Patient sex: M
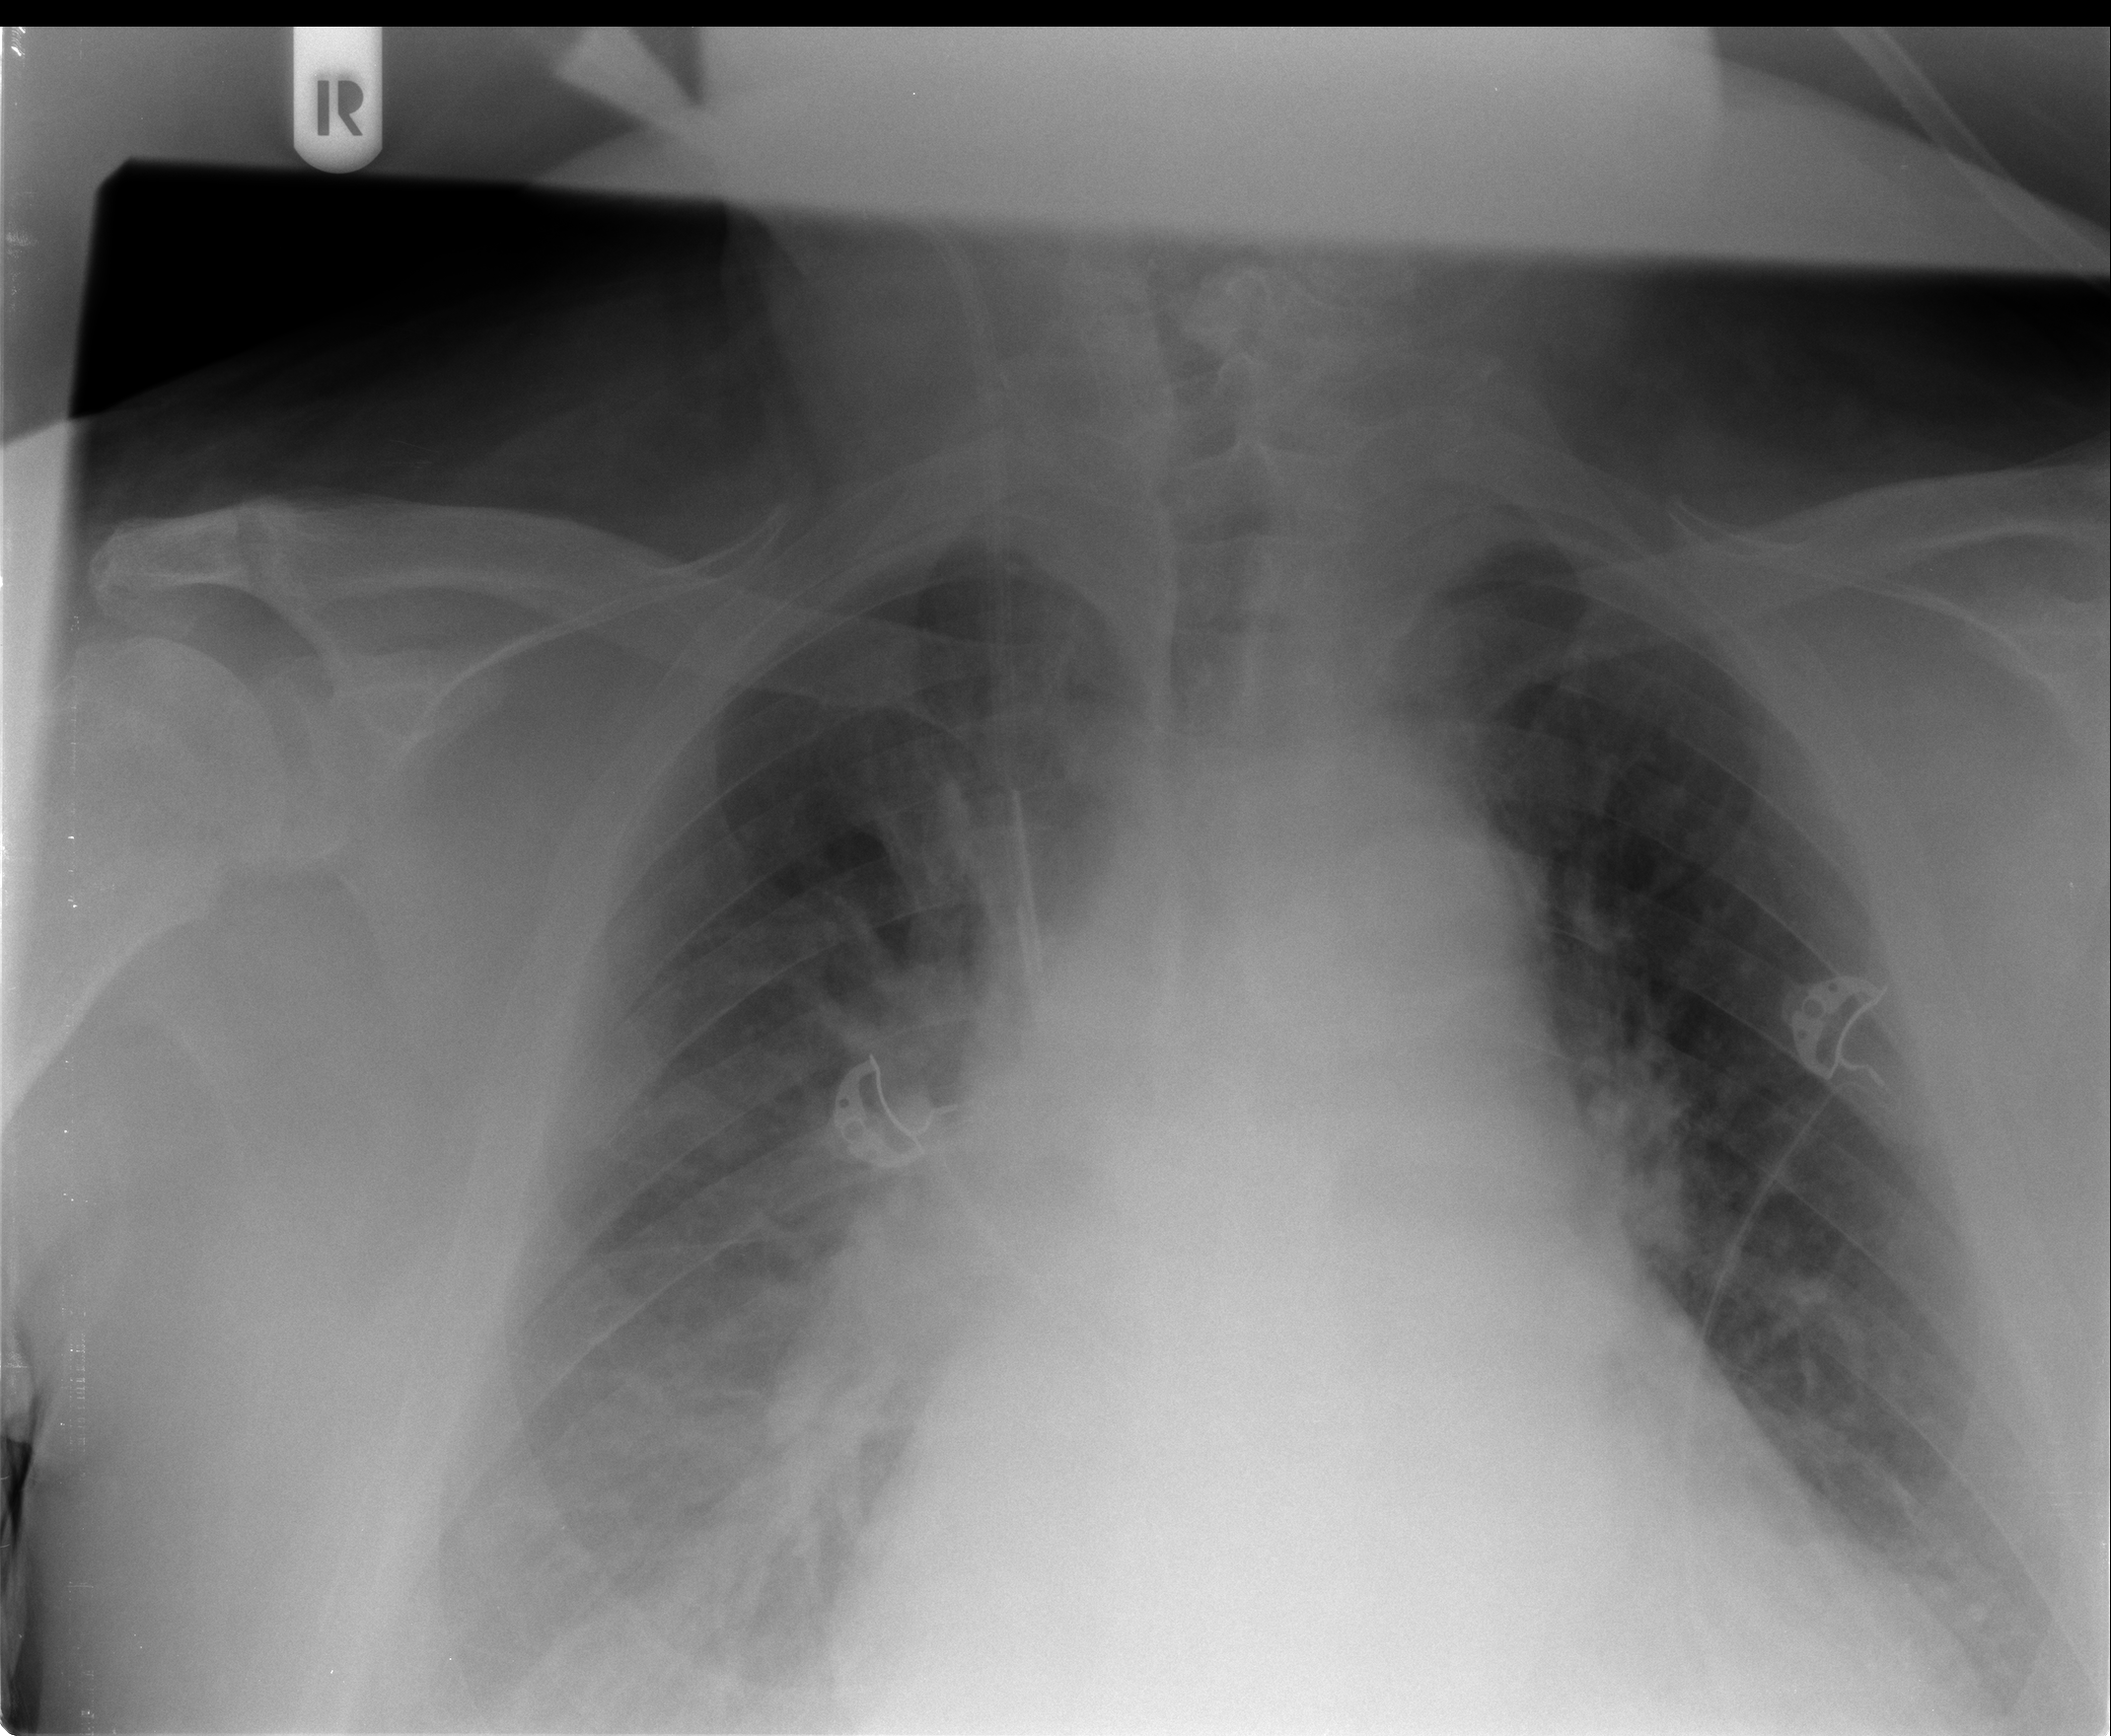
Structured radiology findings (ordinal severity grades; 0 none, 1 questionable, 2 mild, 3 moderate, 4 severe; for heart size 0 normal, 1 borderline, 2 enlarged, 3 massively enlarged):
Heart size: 2
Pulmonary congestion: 2
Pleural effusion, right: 2
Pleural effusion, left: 1
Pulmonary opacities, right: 0
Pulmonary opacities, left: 0
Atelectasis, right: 2
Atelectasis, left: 2